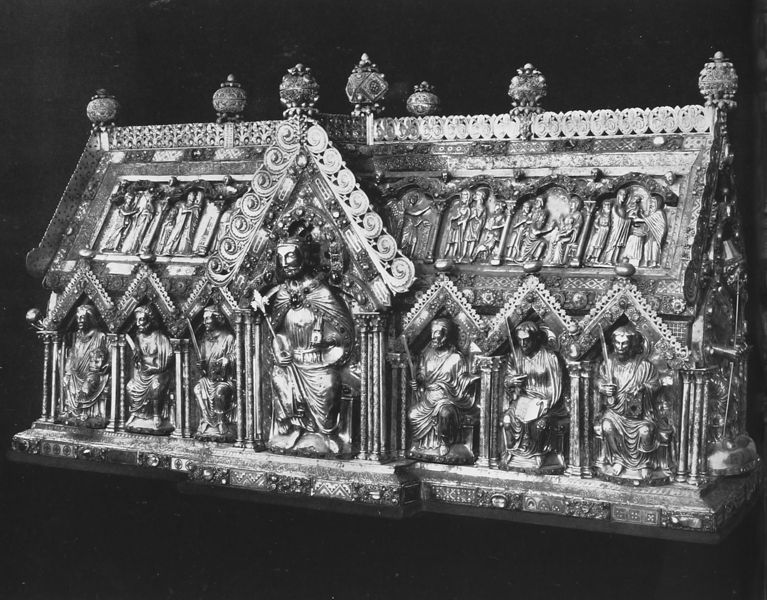
Titel: Marienschrein
Institution: Aachen, Domschatz
Schlagwörter: umhang, weiß, schmuck, schwarz, säulen, dach, kirche, gold, edelsteine, krone, giebel, figuren, bischof, kaiser, papst, dekor, ornamente, metall, foto, truhe, schwert, schwerter, herrscher, lilie, ritter, sarg, christus, krieger, könige, schatz, zepter, szepter, getrieben, first, sarkophag, reliquiar, reliquienschrein, dreikönigsschrein